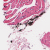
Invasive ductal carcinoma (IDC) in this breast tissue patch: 0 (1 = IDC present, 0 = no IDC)